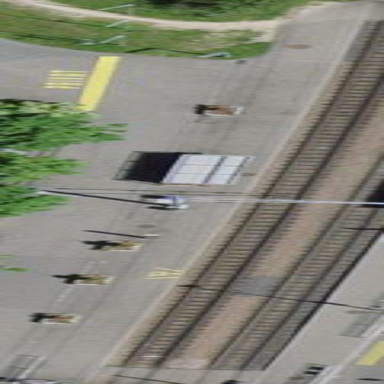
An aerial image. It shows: Tram platform with shelter. This is public transport platform for trams.